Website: bh-photo
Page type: address-validator
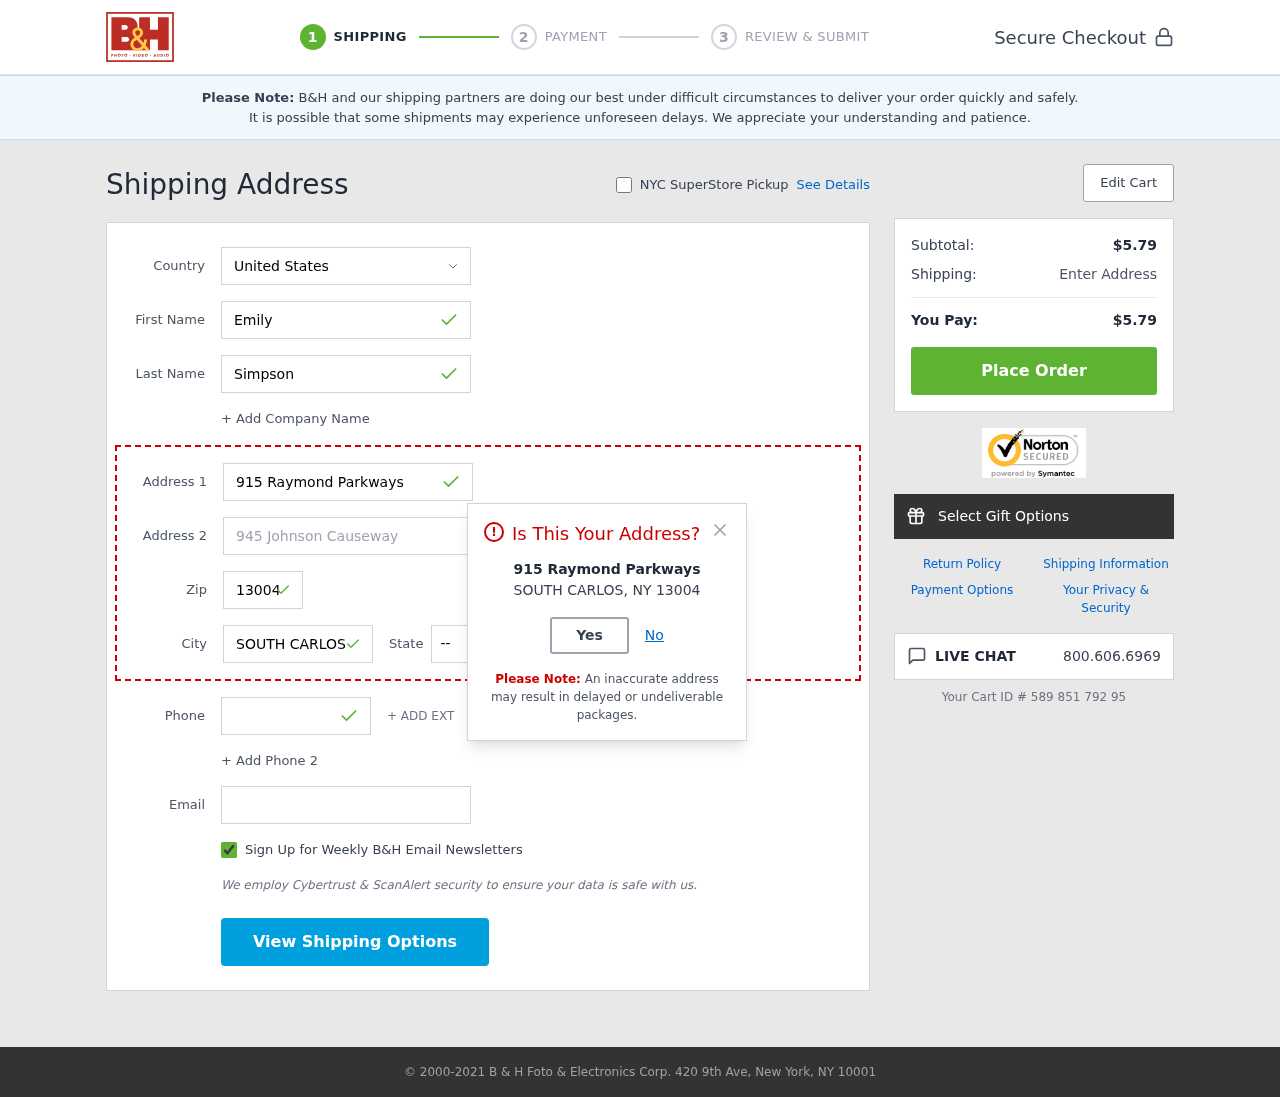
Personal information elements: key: PII_CITY
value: South Carlos
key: PII_COUNTRY
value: United States
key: PII_EMAIL
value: emily_simpson@gmail.com
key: PII_FIRSTNAME
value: Emily
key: PII_LASTNAME
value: Simpson
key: PII_PHONE
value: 2077400461
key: PII_POSTCODE
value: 13004
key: PII_STATE_ABBR
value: NY
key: PII_STREET
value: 915 Raymond Parkways
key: PII_STREET2
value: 945 Johnson Causeway
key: PII_CITY_MODAL
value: SOUTH CARLOS
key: PII_POSTCODE_FULL
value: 13004
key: PII_POSTCODE_NUMERIC
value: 13004
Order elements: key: ORDER_SUBTOTAL
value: $5.79
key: ORDER_TOTAL
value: $5.79
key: ORDER_ID
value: Your Cart ID # 589 851 792 95